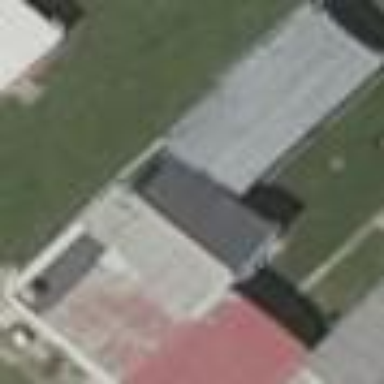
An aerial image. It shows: Shed building.